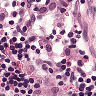
Metastatic tissue present: no